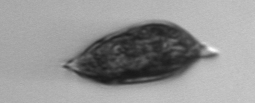
Label: Prorocentrum_micans